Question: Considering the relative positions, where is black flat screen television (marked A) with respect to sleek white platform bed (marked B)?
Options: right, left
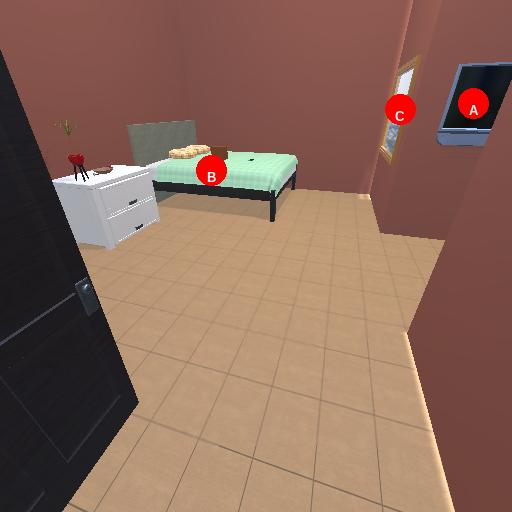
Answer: right